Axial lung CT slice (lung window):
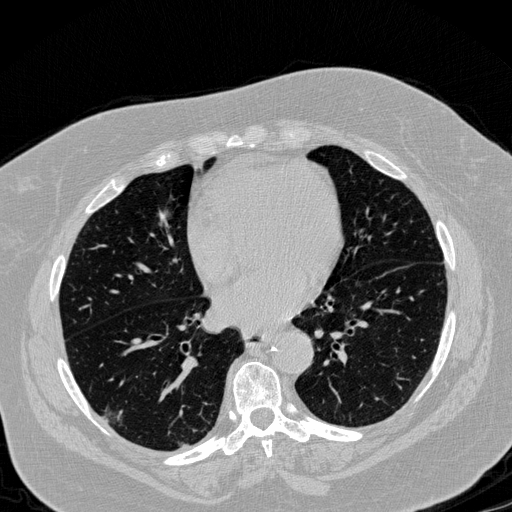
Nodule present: yes
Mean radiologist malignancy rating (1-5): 4